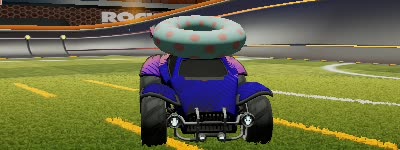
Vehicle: octane